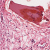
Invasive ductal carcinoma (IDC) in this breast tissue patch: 0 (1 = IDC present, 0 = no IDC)